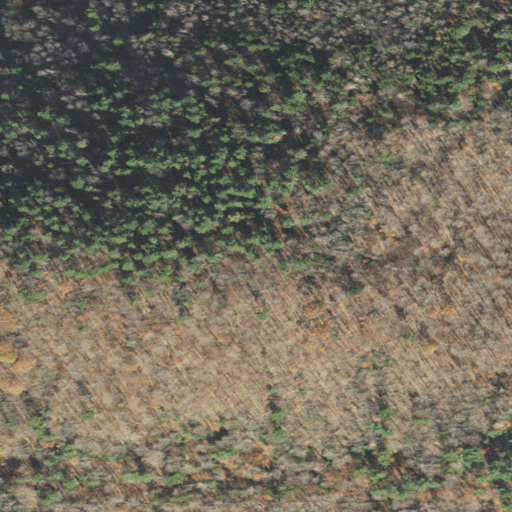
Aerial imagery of mountain in Vermont named Prospect Hill containing deciduous forest, evergreen forest, mixed forest, and shrub